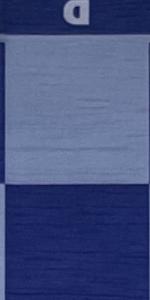
Label: Empty